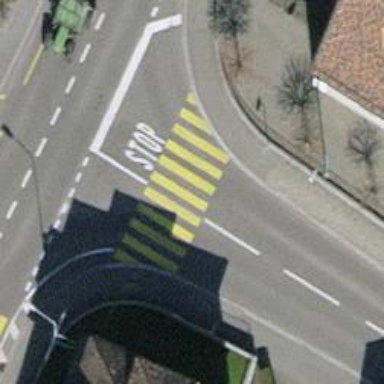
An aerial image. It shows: Footway with asphalt surface and zebra crossing.